Interaction volume radius: 5 \u00c5
Interaction volume height: 15 \u00c5
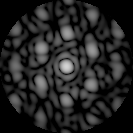
Disorder parameter: 0.4245